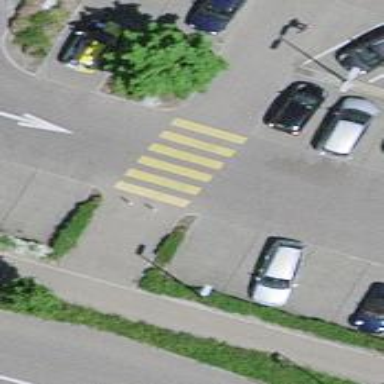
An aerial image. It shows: Zebra crossing for pedestrians.